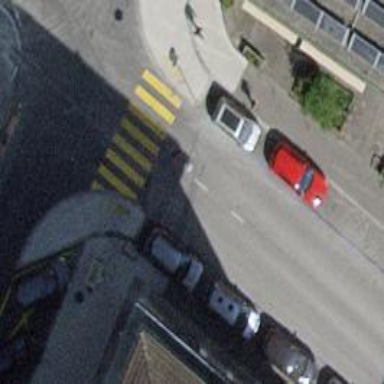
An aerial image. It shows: Unmarked road crossing.